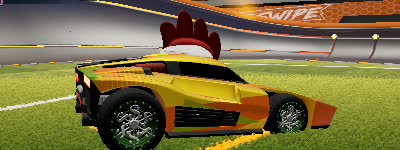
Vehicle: breakout